Interaction volume radius: 5 \u00c5
Interaction volume height: 10 \u00c5
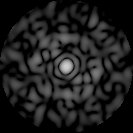
Disorder parameter: 0.8421